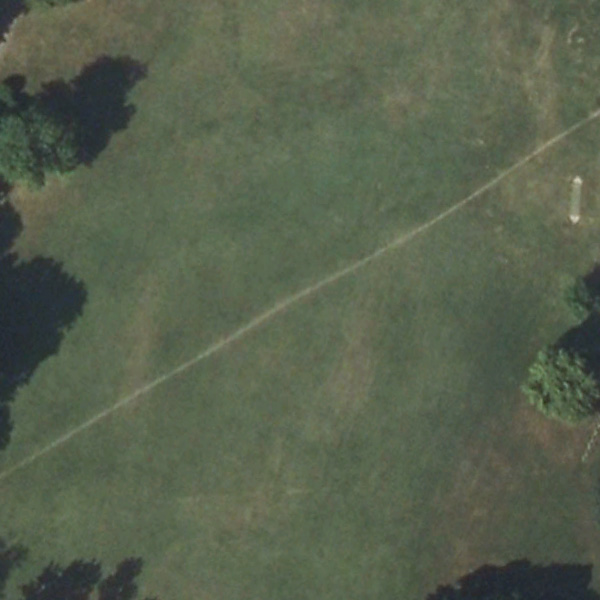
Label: Meadow